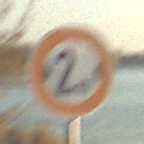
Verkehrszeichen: TatsaechlicheBreite2
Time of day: SunriseSunset
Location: Outdoor (RoadRail)
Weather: PartlyCloudy
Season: NotSpecified
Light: Natural